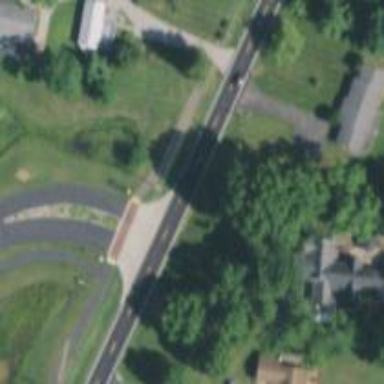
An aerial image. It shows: Crossing on the road.